Field crop: maize
Growth stage: 2
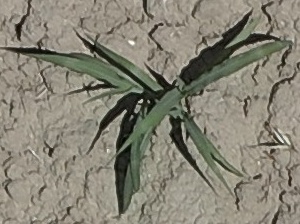
Species: sorghum